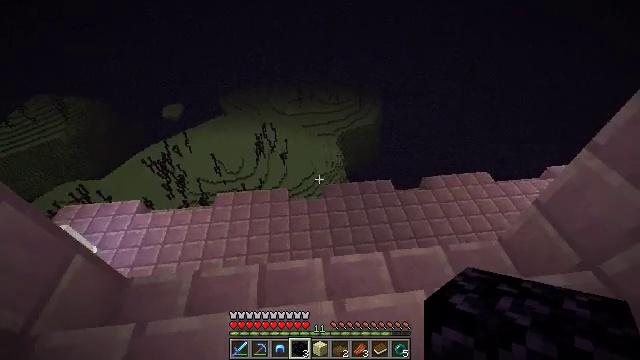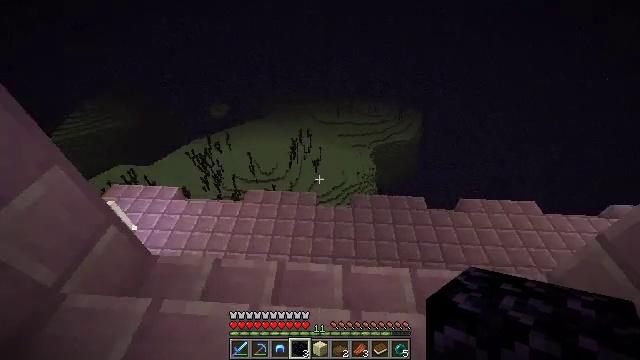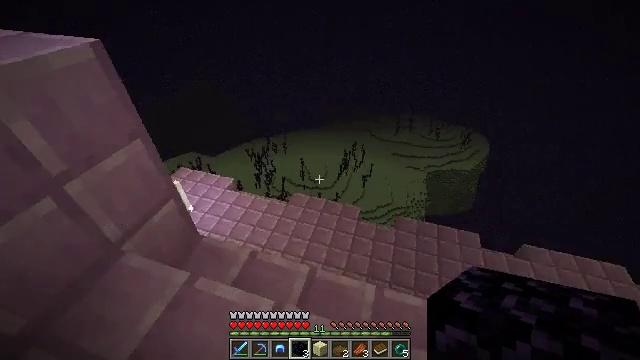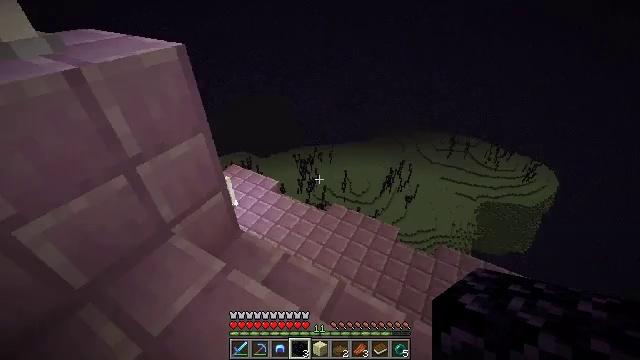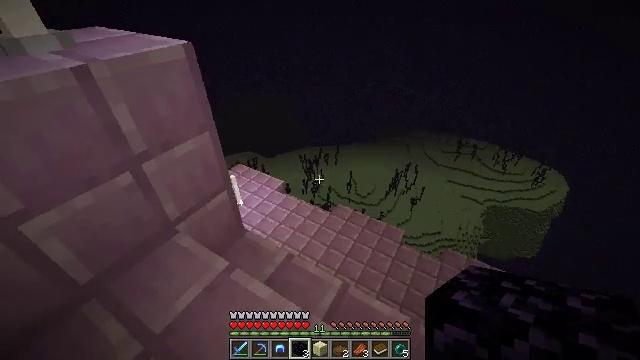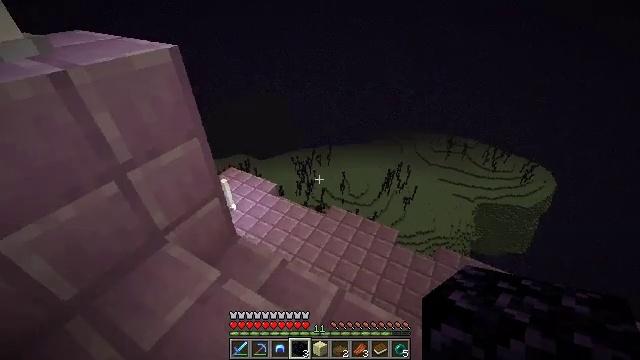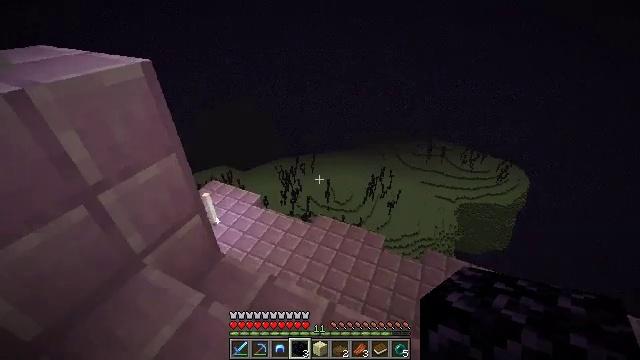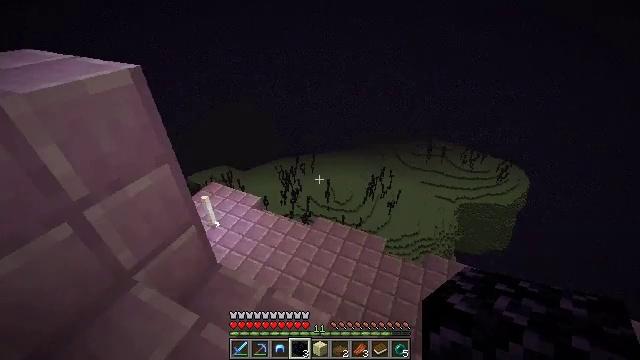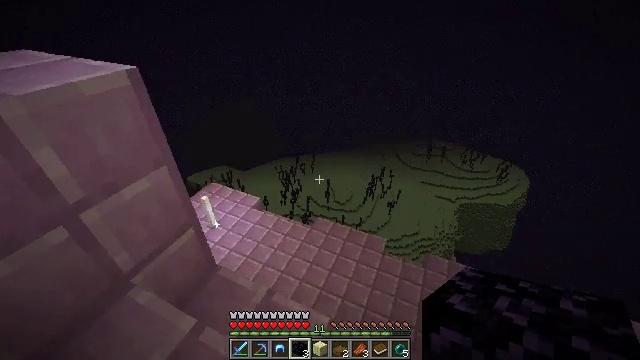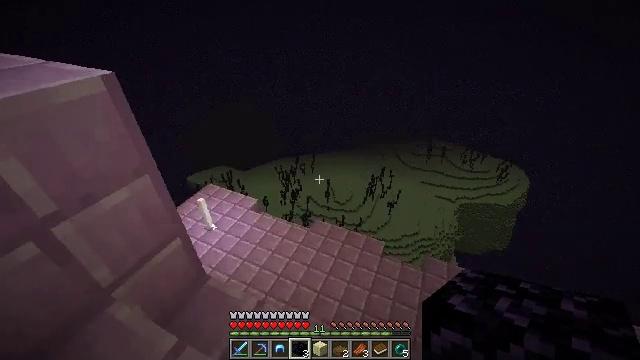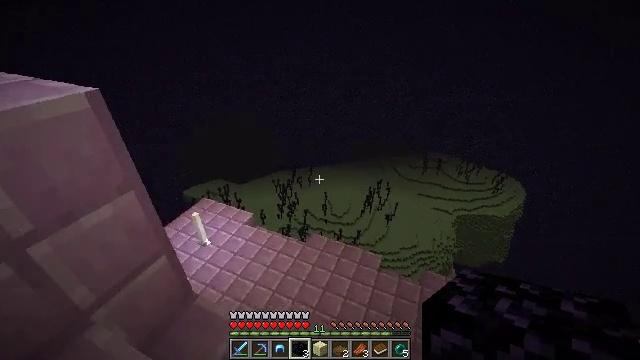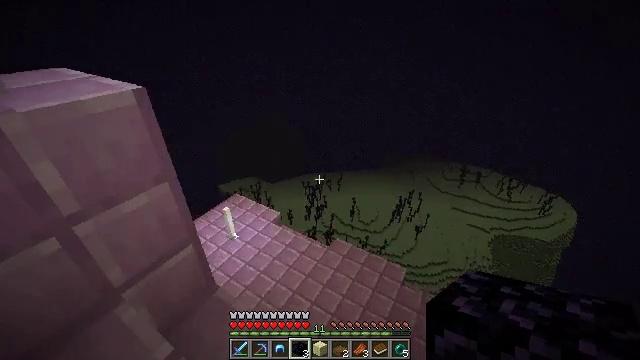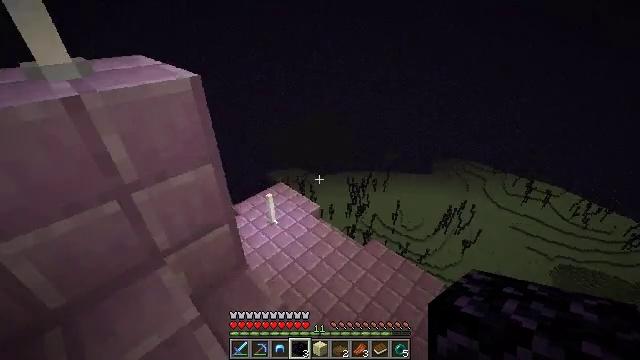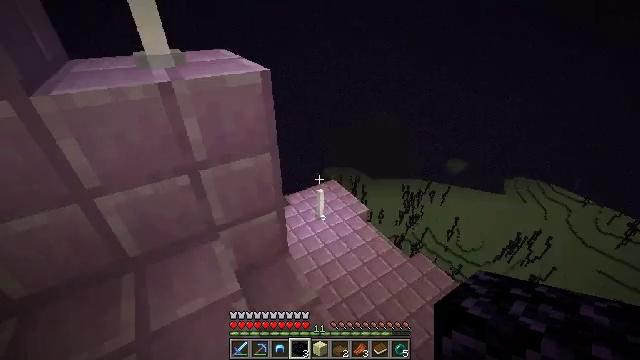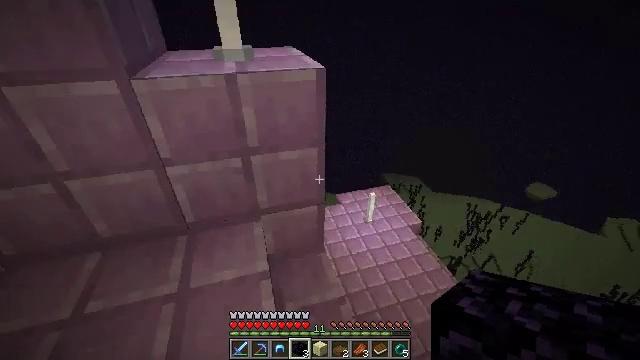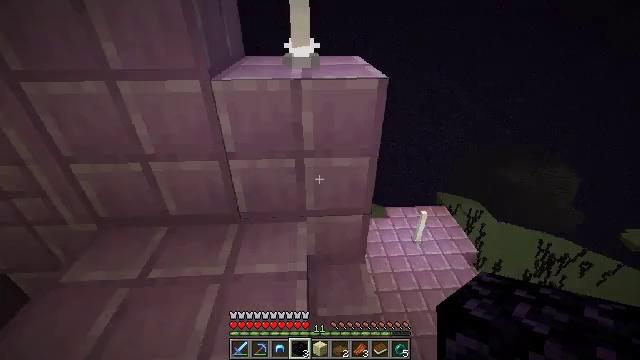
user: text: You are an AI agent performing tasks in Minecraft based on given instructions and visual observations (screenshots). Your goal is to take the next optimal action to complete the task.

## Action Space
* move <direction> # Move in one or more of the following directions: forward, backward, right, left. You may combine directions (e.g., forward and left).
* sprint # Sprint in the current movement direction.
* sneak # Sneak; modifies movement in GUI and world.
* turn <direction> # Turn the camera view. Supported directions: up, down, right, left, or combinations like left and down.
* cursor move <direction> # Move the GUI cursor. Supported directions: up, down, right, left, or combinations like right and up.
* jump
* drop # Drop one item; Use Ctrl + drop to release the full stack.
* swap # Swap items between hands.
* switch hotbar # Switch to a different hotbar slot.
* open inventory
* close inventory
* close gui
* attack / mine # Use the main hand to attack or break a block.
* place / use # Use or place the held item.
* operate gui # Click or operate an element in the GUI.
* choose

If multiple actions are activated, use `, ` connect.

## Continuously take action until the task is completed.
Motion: motion action
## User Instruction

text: Retrieve the purpur slab for building.
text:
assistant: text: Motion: sneak, turn left and up
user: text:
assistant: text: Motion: sneak, turn left and up
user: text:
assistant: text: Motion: sneak, turn left and up
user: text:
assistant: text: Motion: move forward, sneak, turn left
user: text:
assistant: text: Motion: move forward, sneak, turn right
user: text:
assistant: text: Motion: move forward, sneak, turn right and up
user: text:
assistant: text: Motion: move forward, sneak
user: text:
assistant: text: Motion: move forward and move right, sneak
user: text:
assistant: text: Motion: move right, sneak
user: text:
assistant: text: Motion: move right, sneak, turn up
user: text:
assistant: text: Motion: move right, sneak, turn left
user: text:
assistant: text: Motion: move right, sneak, turn left
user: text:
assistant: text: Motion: move right, sneak, turn left
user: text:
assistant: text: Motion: move right, sneak, turn left
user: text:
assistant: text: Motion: move right, sneak, turn left and up
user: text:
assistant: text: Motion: move right, sneak, turn left
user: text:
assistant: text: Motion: move right, sneak, turn right
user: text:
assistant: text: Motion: move right, sneak
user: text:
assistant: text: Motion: sneak
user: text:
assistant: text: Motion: sneak
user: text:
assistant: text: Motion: sneak
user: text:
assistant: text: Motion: sneak, turn left and up
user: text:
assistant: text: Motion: sneak, turn left
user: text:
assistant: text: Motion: sneak
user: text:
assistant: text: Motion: sneak, turn left
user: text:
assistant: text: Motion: sneak, turn left and up
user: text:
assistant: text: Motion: sneak, turn left and up
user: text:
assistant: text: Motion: sneak, turn left and up
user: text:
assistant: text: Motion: sneak, turn left and up
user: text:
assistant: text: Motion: sneak, turn right and up